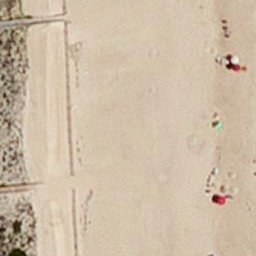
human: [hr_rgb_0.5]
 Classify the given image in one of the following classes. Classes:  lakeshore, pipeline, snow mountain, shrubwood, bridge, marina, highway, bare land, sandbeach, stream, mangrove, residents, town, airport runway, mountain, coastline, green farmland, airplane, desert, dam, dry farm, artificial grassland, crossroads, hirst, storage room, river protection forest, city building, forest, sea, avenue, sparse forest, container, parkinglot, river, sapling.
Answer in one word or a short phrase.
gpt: sandbeach